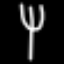
Label: fork